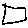
Label: square